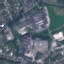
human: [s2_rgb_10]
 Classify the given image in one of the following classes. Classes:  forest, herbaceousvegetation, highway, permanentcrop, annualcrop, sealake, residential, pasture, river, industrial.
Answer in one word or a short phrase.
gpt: Industrial